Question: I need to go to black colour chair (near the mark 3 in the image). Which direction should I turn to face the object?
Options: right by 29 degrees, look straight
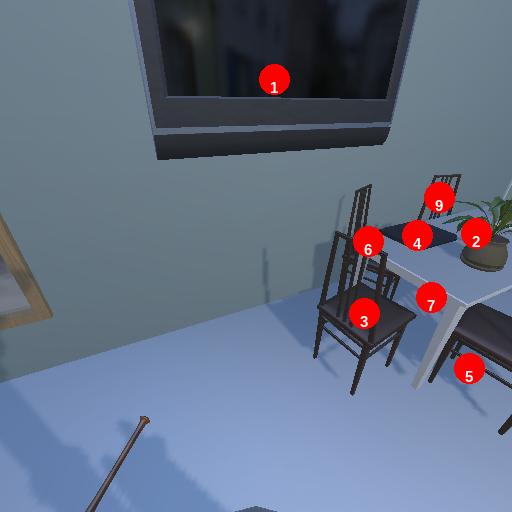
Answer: right by 29 degrees